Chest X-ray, PA view. Patient: 35 years old, sex F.
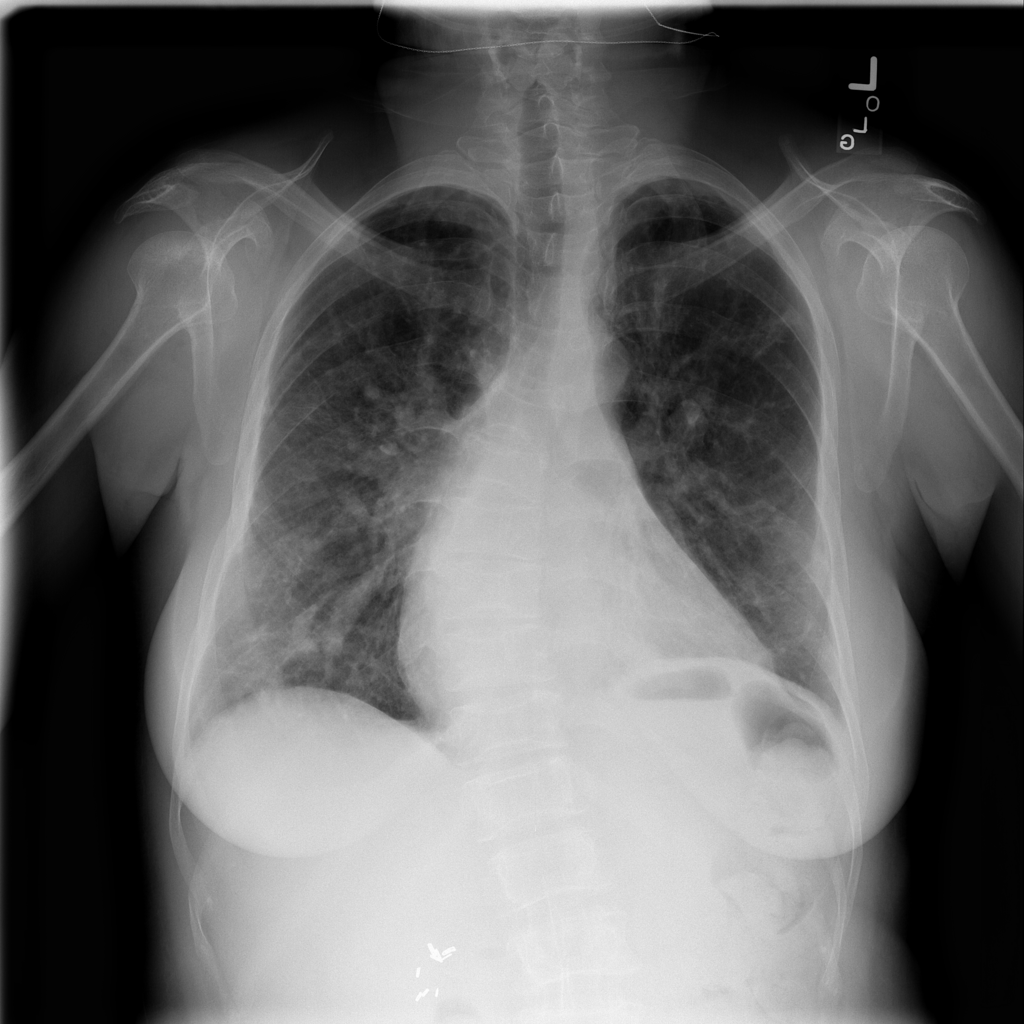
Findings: Fibrosis